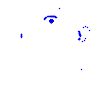
Particle: kaon